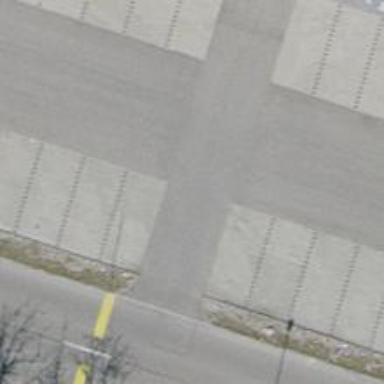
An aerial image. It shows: Parking aisle designated as service road.